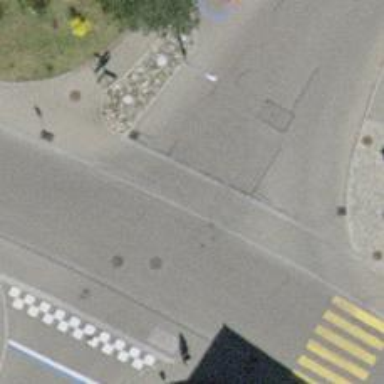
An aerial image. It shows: Unmarked crossing with traffic calming table.